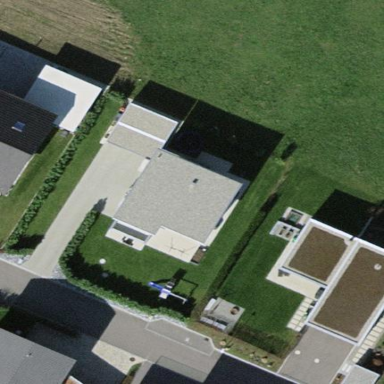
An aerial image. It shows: Simple house.